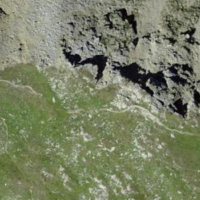
EUNIS habitat code: 48
Species observed at this site:
Leontopodium nivale